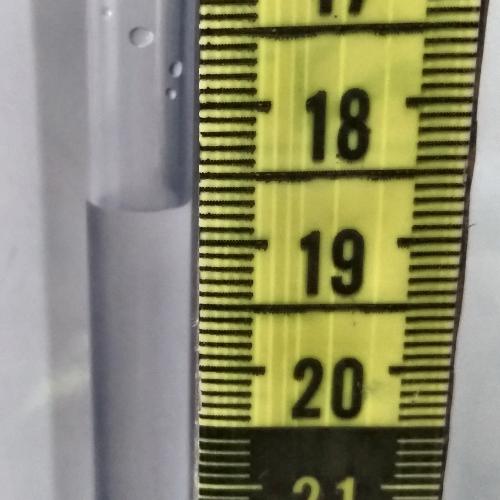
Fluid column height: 18.7 cm